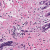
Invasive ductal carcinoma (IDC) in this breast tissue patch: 0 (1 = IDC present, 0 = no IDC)